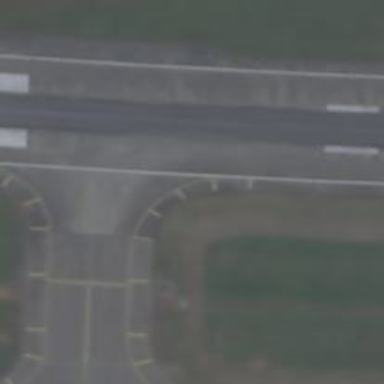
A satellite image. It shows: View of taxiway at the airport.